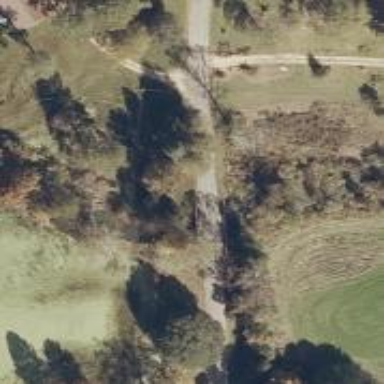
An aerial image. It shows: Residential road with bridge.